Question: I opened preview.app and started scrolling up and down between 2/3 pages continuosly for 5 minutes. I noticed that memory increased of 4 or 5 MB. Potentially I could continue forever for obtaining a memory overflow.
Why scrolling up and down memory increases? (I started with 29 MB of Real Mem). Can we trust activity monitor?

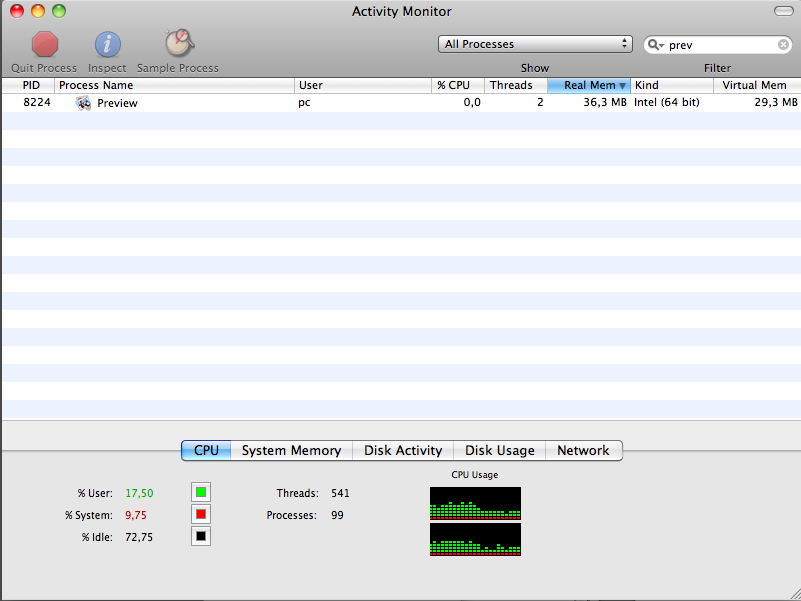
Answer: Cocoa and/or Preview are probably cacheing the image(s) you are scrolling through, which is normal (and designed not to take up all your RAM).
Don't be surprised if your own app does this, but be sure your code is not leaking.